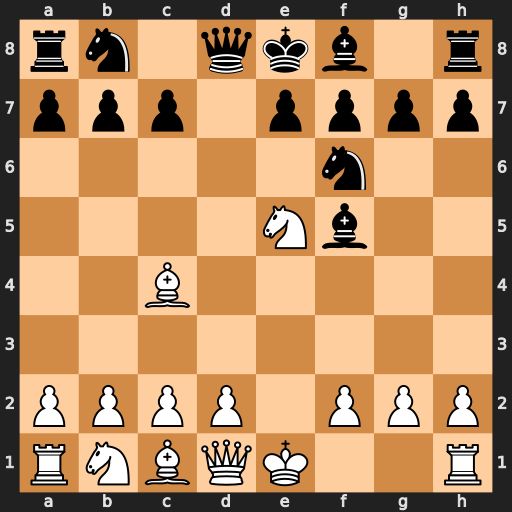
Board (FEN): rn1qkb1r/ppp1pppp/5n2/4Nb2/2B5/8/PPPP1PPP/RNBQK2R
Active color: w
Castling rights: KQkq
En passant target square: -
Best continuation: Bxf7#